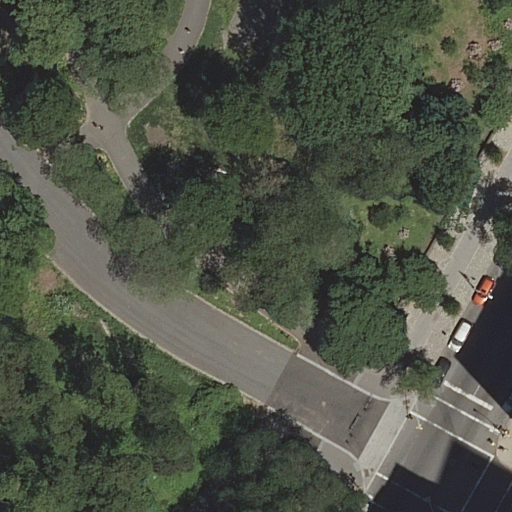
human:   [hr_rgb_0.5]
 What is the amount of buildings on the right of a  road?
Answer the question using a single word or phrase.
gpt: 0

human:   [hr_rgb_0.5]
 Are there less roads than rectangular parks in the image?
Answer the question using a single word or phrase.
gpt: no

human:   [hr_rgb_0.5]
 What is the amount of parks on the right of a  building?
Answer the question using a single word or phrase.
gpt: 0

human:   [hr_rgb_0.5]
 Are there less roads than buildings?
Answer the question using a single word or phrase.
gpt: no

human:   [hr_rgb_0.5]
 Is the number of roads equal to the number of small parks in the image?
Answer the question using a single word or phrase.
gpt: no

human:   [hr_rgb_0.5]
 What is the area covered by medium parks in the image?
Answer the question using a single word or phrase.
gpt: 0m2

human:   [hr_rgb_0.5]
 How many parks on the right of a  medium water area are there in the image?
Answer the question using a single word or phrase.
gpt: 0

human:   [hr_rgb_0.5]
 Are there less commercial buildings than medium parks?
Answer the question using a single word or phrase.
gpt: no

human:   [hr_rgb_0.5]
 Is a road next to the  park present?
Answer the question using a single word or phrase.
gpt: yes

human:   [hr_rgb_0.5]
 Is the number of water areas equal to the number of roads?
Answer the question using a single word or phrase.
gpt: no

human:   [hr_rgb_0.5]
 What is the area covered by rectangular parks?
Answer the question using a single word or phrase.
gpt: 10633m2

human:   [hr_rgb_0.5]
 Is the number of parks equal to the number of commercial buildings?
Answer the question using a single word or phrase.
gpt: no

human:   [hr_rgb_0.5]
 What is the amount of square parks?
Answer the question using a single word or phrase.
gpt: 0

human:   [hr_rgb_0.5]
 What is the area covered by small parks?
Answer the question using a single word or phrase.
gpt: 0m2

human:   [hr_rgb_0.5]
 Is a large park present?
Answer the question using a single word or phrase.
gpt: yes

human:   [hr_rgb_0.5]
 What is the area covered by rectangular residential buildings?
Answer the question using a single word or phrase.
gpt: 0m2

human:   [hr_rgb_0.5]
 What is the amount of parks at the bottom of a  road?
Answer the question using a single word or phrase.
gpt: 0

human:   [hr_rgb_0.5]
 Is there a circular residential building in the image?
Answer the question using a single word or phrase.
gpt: no

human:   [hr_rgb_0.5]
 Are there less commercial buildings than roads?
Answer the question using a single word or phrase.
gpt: yes

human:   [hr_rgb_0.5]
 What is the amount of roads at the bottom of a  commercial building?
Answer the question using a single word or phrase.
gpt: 0

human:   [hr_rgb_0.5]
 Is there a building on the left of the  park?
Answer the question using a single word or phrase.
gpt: no

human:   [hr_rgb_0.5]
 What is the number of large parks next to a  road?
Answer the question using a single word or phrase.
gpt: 1

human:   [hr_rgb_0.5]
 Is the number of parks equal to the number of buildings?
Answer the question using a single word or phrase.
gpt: no

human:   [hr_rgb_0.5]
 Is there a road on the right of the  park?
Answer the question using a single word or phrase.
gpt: yes

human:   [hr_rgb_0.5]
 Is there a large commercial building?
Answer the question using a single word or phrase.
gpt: no

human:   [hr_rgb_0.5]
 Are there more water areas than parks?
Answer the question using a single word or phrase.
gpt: no

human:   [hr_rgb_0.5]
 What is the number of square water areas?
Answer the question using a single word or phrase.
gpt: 0

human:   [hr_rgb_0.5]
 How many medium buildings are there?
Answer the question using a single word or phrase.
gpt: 0

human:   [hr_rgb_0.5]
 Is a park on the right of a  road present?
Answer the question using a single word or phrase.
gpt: no

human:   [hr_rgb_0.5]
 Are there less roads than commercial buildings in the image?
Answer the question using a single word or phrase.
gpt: no

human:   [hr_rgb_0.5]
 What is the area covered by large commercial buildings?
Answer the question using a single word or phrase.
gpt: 0m2

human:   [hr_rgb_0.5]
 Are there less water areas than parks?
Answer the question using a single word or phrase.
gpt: yes

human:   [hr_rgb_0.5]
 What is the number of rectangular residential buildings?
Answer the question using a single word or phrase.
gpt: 0

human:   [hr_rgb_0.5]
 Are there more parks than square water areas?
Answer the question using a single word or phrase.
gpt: yes

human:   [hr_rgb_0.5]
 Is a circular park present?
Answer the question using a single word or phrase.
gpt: no

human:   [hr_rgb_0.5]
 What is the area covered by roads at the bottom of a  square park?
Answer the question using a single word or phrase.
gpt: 0m2